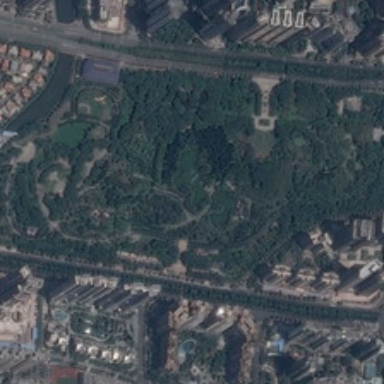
Two islands in the lake surrounded by green trees .